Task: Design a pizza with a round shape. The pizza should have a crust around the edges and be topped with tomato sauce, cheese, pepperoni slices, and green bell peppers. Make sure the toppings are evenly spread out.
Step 648:
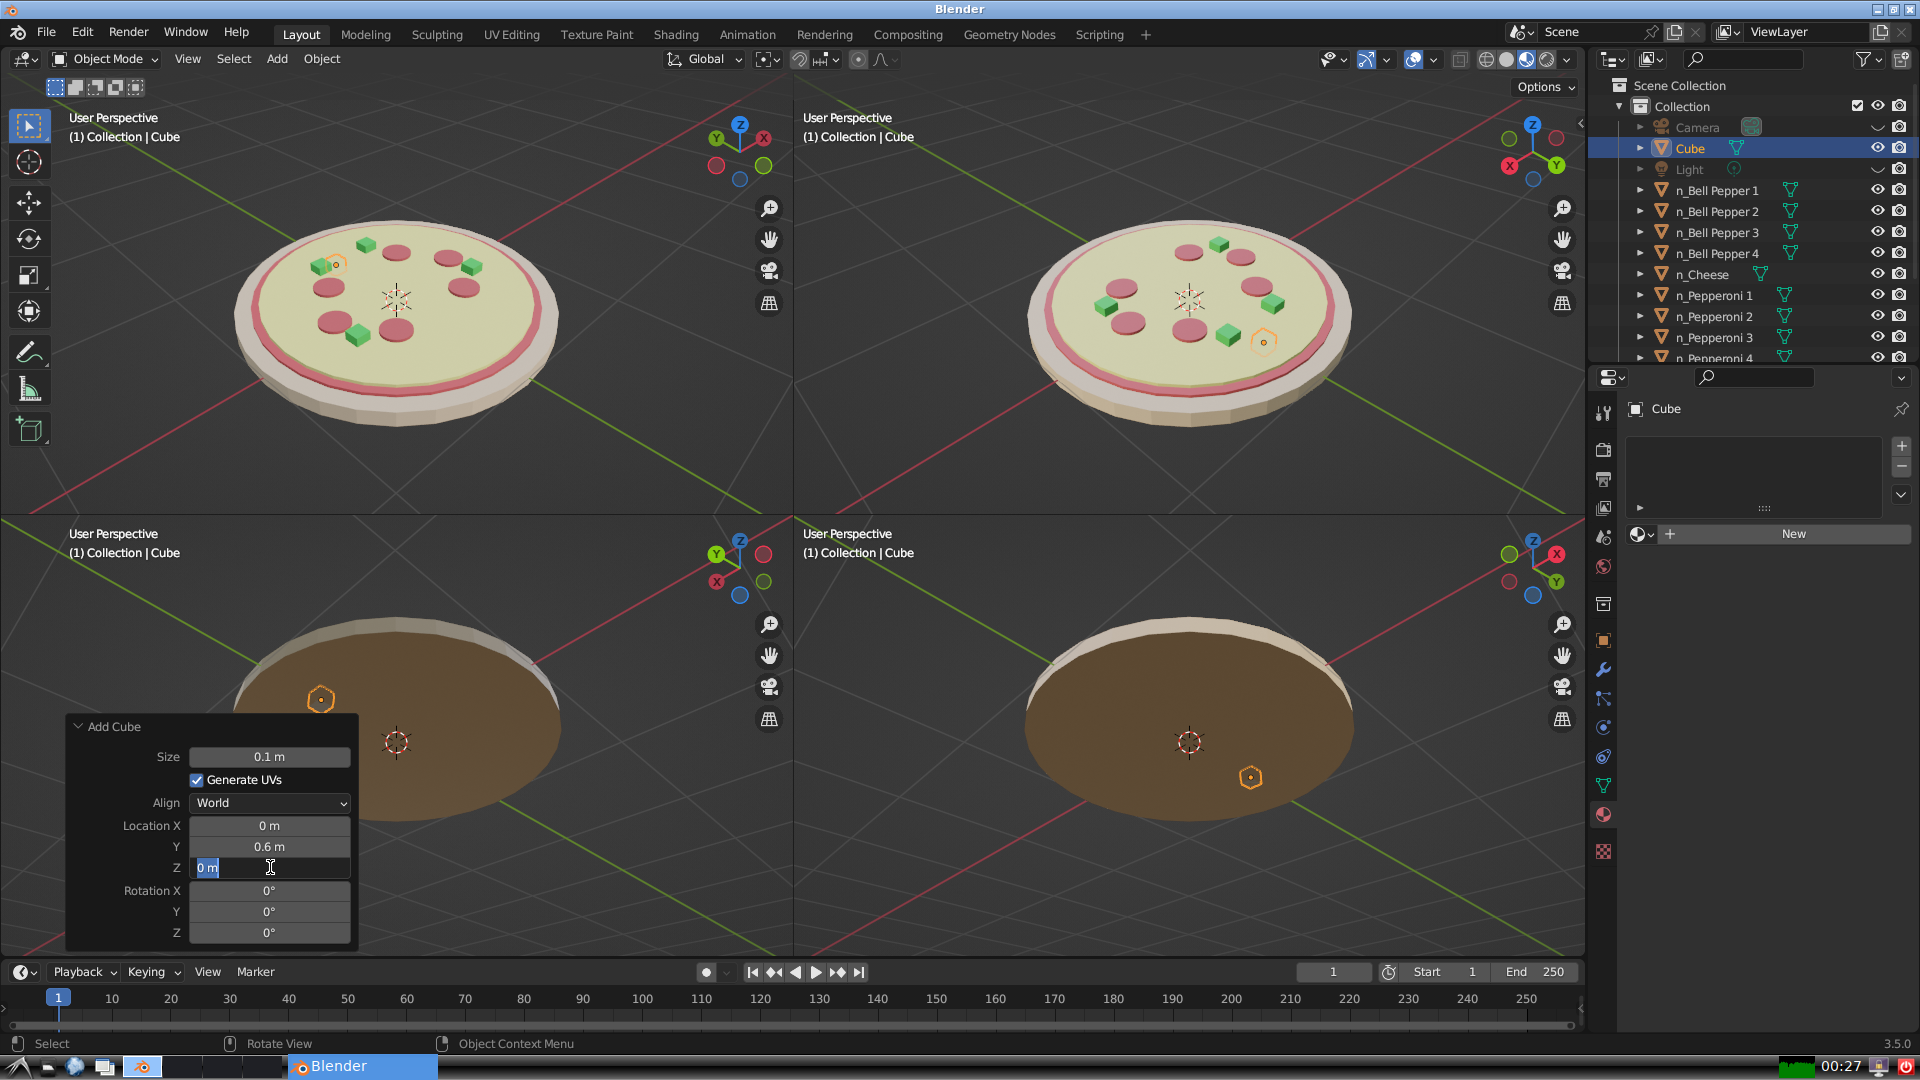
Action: input_text: 0.1